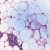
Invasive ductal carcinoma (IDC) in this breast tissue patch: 1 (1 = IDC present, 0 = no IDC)